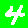
Digit: 4